Field crop: maize
Growth stage: 2
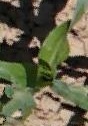
Species: maize